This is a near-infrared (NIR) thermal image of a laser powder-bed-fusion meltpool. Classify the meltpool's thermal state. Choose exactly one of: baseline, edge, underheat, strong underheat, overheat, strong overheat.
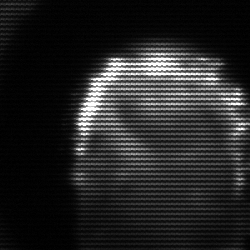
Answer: baseline